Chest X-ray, AP view. Patient: 41 years old, sex F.
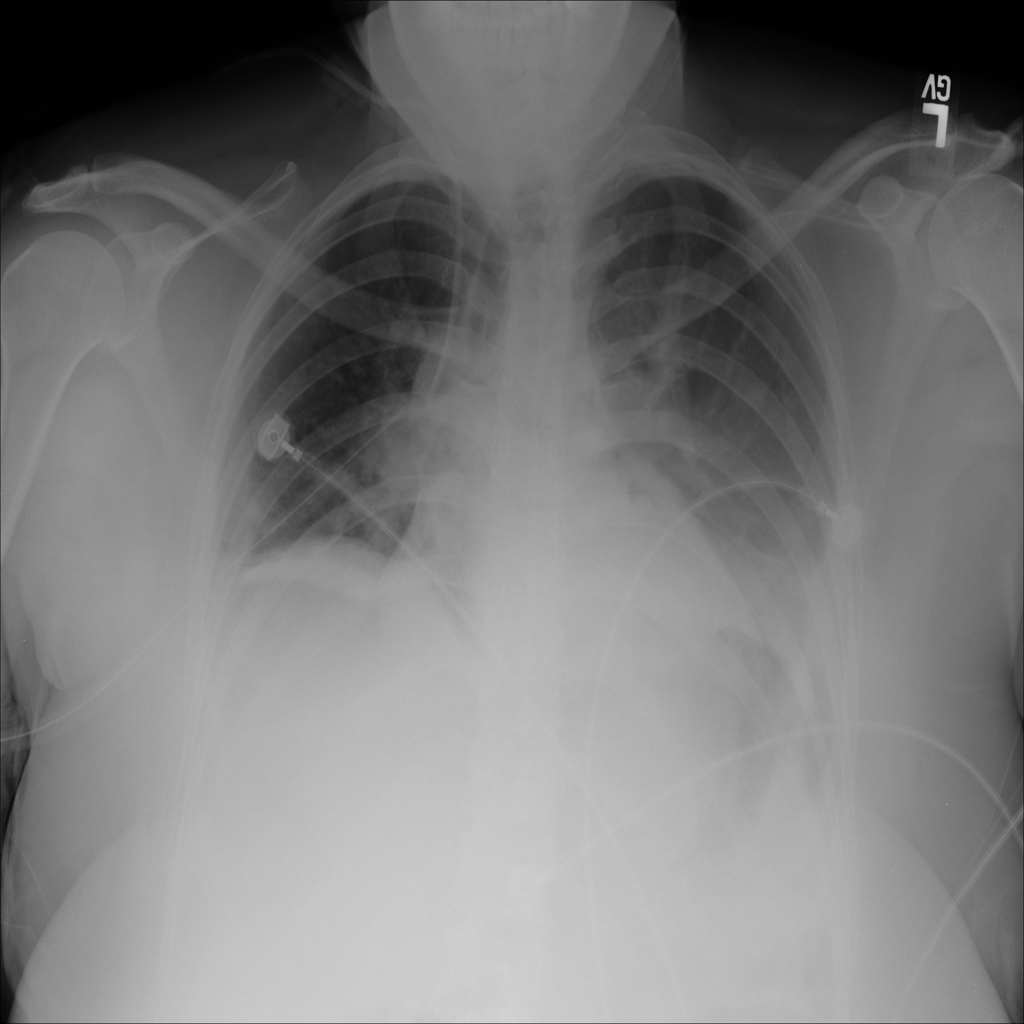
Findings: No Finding